Interaction volume radius: 5 \u00c5
Interaction volume height: 10 \u00c5
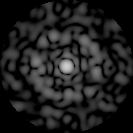
Disorder parameter: 0.8614